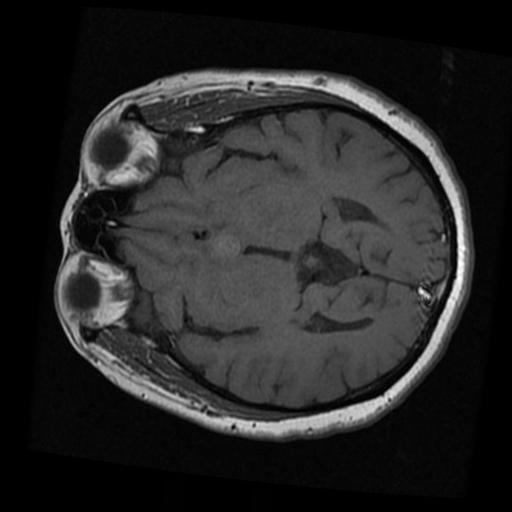
Label: brain_tumor